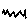
Label: zigzag